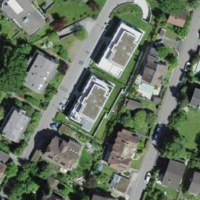
EUNIS habitat code: 55
Species observed at this site:
Sorbus aucuparia
Euonymus europaeus
Geranium nodosum